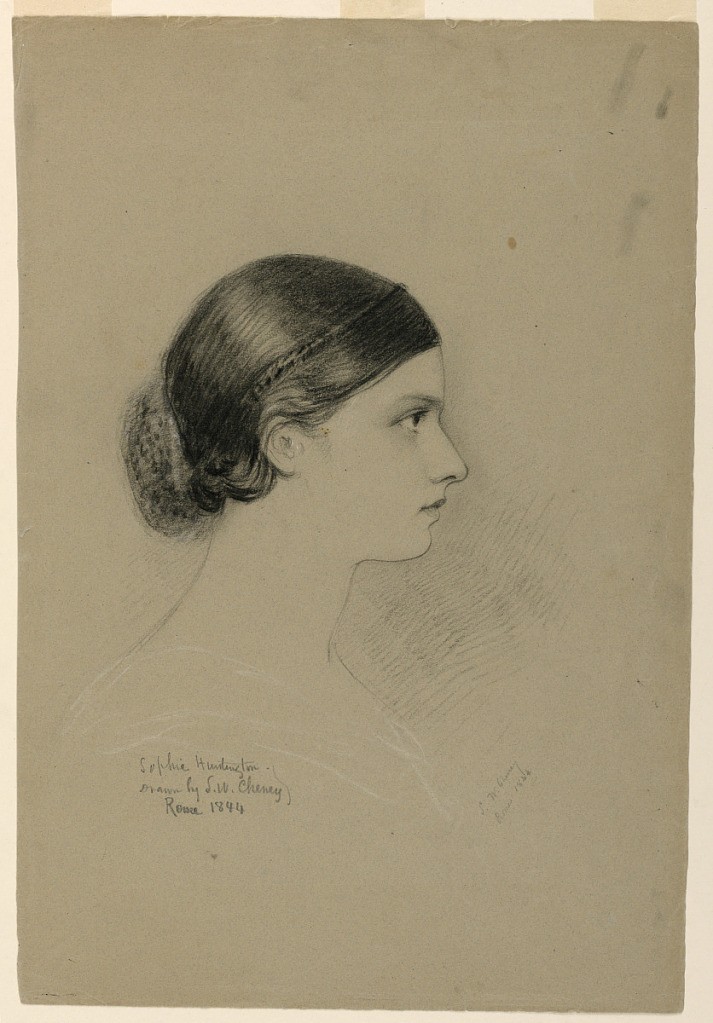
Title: Portrait of Sophie Huntington
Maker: Seth Wells Cheney, American, 1810 - 1856
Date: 1844
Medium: Black pastel crayon, white chalk on grey wove paper
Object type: Drawing
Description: Portrait of Sophie Huntington, shown in right profile with her hair in a bun.